Aerial crown-view tile of a tropical tree (Barro Colorado Island, Panama), acquired 20250414:
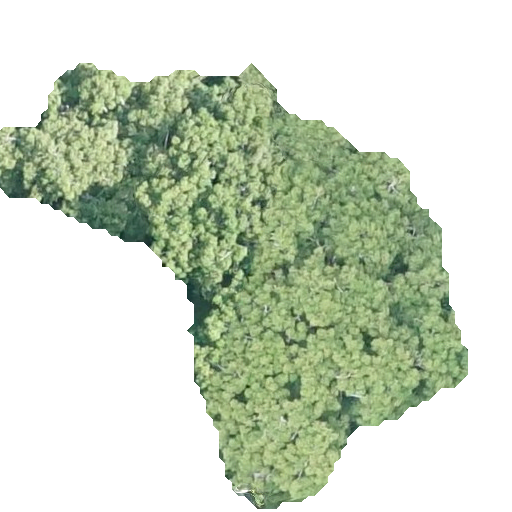
Species: Ceiba pentandra
GBIF accepted scientific name: Ceiba pentandra
Crown area: 163.497 m²